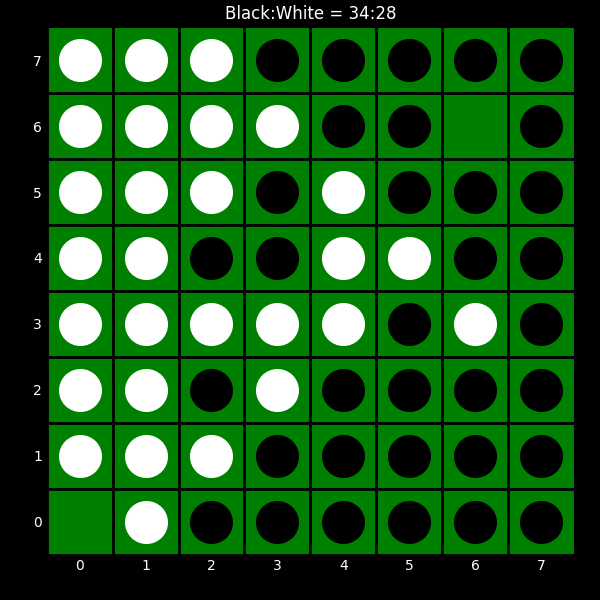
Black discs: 34
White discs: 28